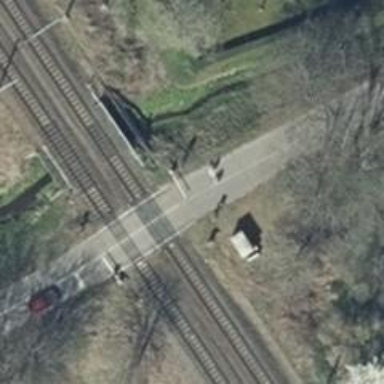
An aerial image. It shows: Level crossing on the railway with lights.